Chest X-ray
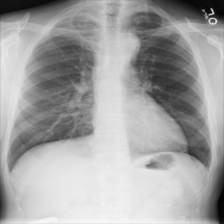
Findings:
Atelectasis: negative
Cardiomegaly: negative
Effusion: negative
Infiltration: negative
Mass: negative
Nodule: negative
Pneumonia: negative
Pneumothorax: negative
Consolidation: negative
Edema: negative
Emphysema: negative
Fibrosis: negative
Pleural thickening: positive
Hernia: negative